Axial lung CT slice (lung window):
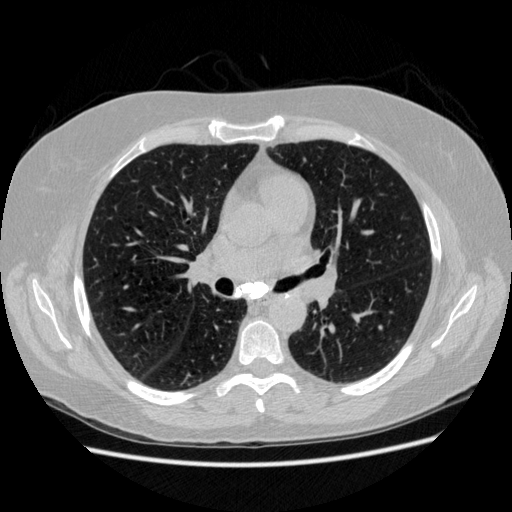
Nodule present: no